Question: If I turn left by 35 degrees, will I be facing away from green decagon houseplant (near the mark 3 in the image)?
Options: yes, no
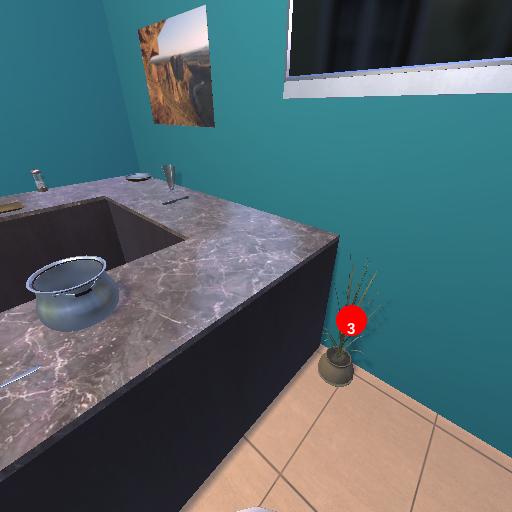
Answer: yes